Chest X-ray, PA view. Patient: 51 years old, sex M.
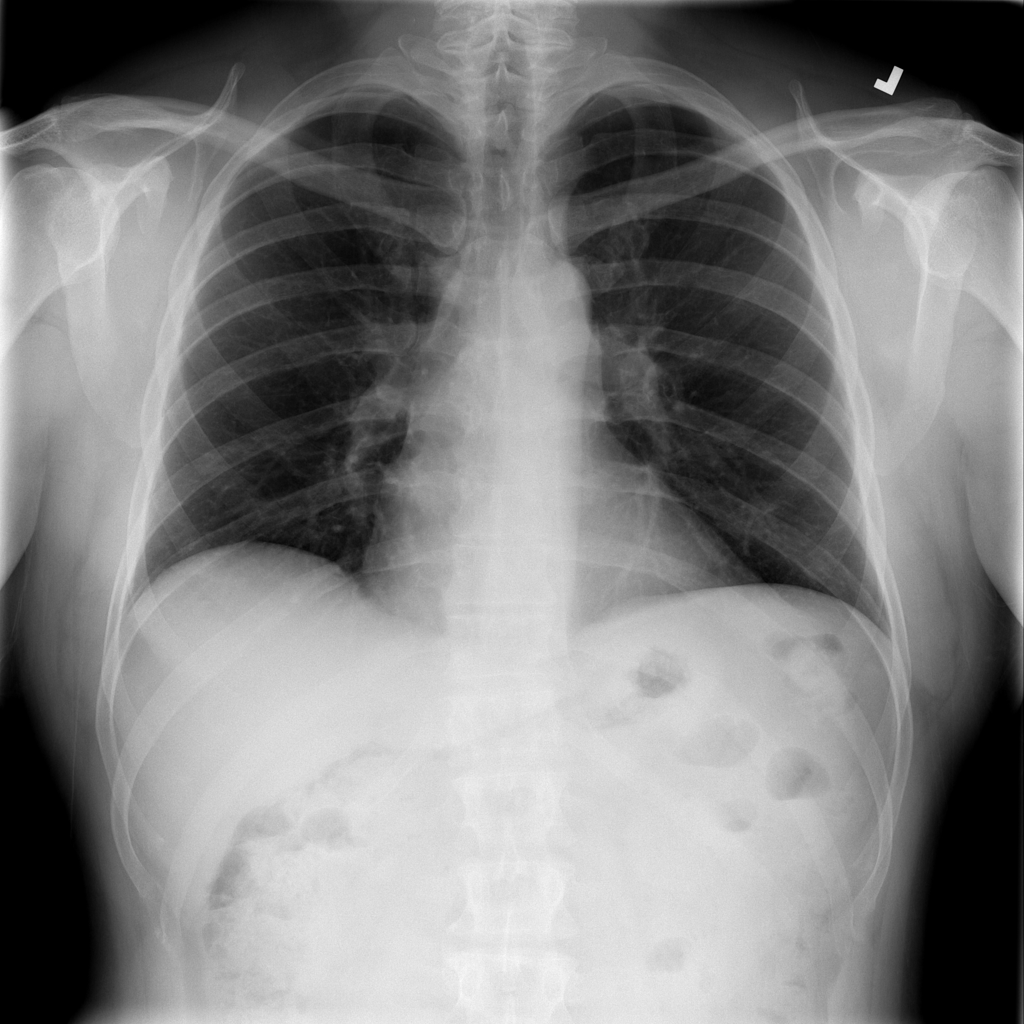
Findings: No Finding